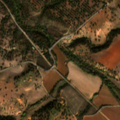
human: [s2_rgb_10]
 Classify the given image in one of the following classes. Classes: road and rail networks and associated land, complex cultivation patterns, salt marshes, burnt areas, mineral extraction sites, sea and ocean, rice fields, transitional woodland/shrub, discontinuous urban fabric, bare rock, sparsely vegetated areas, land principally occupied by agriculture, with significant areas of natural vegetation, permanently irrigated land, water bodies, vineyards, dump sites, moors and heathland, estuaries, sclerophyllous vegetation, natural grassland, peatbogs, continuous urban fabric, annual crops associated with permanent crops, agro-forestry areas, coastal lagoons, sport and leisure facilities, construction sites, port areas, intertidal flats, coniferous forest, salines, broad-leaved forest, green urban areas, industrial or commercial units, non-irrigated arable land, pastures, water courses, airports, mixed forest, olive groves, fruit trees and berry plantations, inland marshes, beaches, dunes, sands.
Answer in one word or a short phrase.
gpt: non-irrigated arable land, permanently irrigated land, agro-forestry areas, transitional woodland/shrub